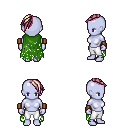
a pixel art fantasy rpg character, female body template, dark elf, purple skin, green tattered cape, white pants, white blonde long mohawk hairstyle, leather bracers, four views (front, back, left, right), 2x2 character sprite sheet, small pixel art, hard edges, no anti-aliasing